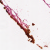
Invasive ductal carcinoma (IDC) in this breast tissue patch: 0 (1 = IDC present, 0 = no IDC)